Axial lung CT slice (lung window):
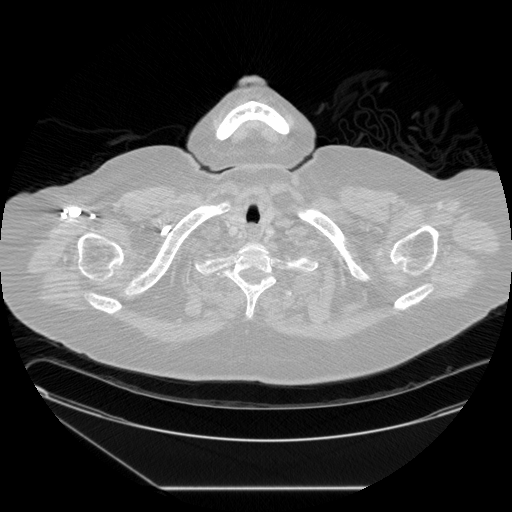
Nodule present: no